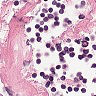
Metastatic tissue present: no